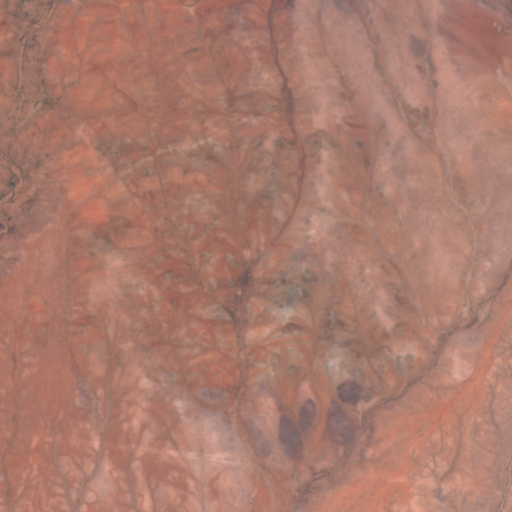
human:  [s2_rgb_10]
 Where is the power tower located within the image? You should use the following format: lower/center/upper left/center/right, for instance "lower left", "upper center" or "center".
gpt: The power tower is located in the lower of the image.
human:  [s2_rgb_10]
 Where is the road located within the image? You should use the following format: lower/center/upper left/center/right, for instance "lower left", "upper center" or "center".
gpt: There is no road in the image.